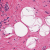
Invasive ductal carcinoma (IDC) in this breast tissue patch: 0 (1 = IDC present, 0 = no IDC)